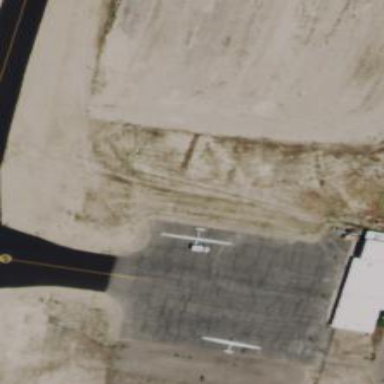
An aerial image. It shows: Apron at the airport.